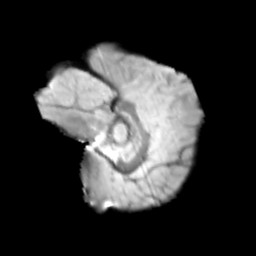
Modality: T2w
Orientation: sagittal
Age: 10
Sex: male
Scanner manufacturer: siemens
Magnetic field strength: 3 T
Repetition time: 3.8 s
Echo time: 0.07 s